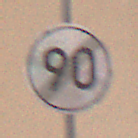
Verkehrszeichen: EndeGeschwindigkeit90
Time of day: Midday
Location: Outdoor (Urban)
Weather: PartlyCloudy
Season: NotSpecified
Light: Natural